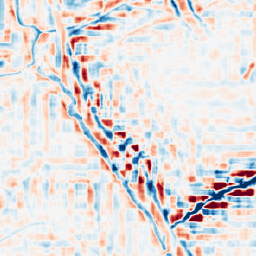
Category: wavelet
Decomposition family: wavelet_reverse_biorthogonal
Decomposition parameters: wavelet: rbio3.5
level: 4
Upsampling method: linear_exact
Upsampling parameters: scale: 4
Upsampling scale: 4